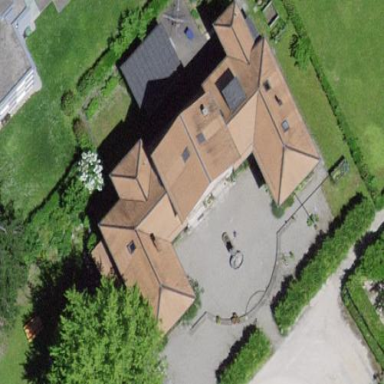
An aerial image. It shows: Hipped roof house with roof tiles.